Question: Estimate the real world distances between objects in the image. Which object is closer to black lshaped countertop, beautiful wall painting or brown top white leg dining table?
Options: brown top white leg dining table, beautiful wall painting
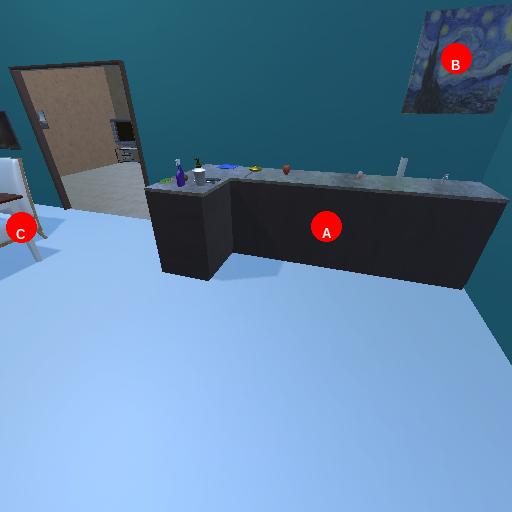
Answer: brown top white leg dining table